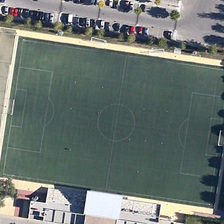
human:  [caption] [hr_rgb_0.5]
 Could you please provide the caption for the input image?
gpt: some green trees and a parking lot are near a football field .

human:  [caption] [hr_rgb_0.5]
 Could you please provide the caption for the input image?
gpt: some green trees and a parking lot are near a football field .

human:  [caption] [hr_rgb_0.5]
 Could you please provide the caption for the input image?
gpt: some green trees and a parking lot are near a football field .

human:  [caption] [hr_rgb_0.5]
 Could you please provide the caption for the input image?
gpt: some green trees and a parking lot are near a football field .

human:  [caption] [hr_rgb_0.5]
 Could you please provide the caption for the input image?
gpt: some green trees and a parking lot are near a football field .